Aerial crown-view tile of a tropical tree (Barro Colorado Island, Panama), acquired 20240813:
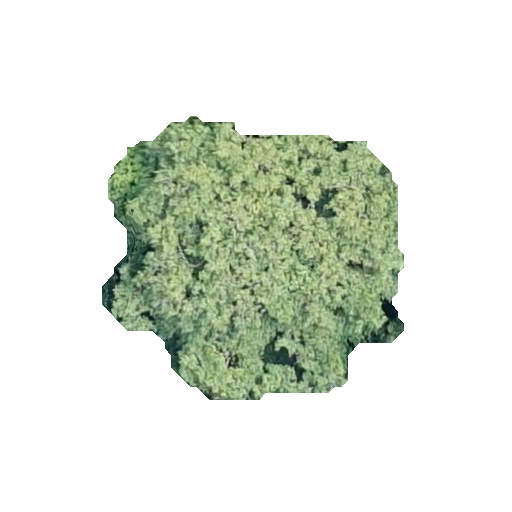
Species: Apeiba membranacea
GBIF accepted scientific name: Apeiba membranacea
Crown area: 99.131 m²